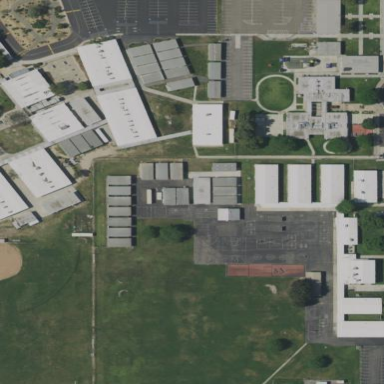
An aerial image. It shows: School.